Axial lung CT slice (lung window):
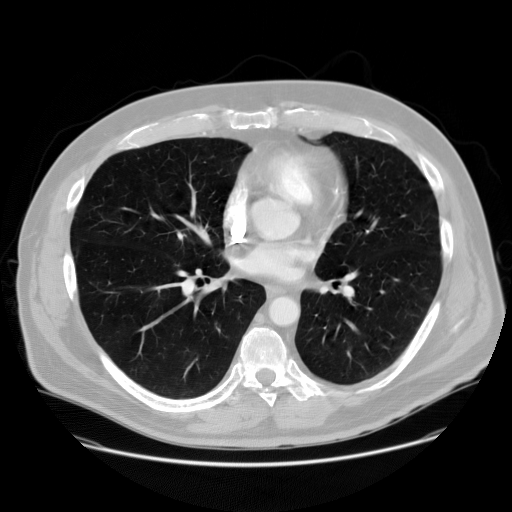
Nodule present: no